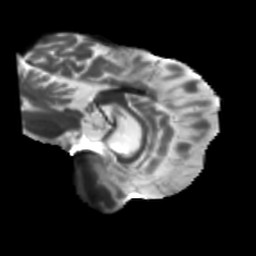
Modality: T2w
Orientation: sagittal
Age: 68
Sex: female
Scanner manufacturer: siemens
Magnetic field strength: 3 T
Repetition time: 5.25 s
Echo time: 0.08 s